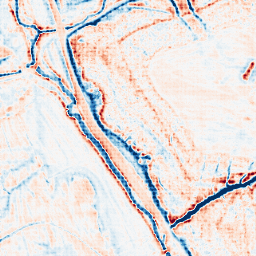
Category: edge_preserving
Decomposition family: anisotropic_diffusion
Decomposition parameters: iterations: 50
kappa: 50
gamma: 0.1
Upsampling method: sinc_hamming
Upsampling parameters: scale: 4
kernel_size: 4
Upsampling scale: 4